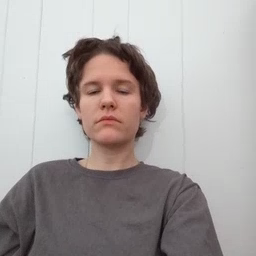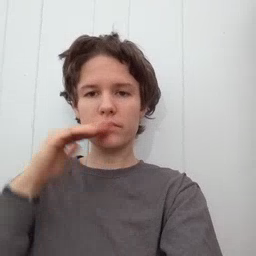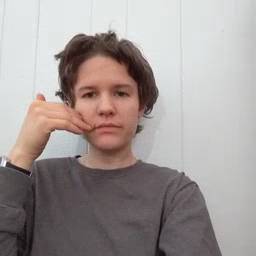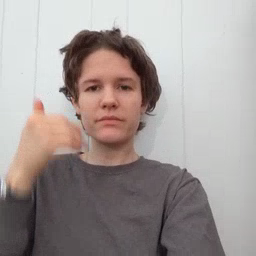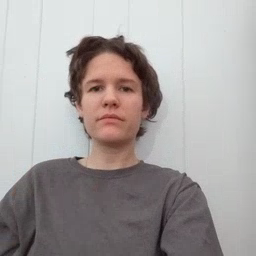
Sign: smile